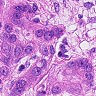
Metastatic tissue present: yes